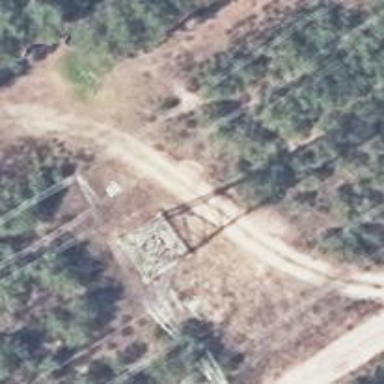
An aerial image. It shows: Power tower.